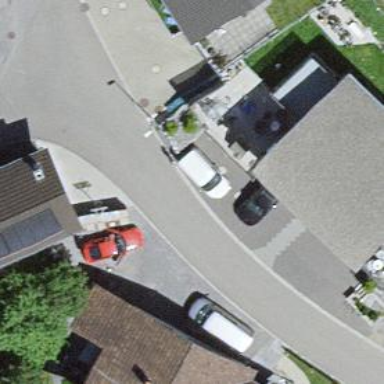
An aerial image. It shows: Smooth asphalt road in residential area.